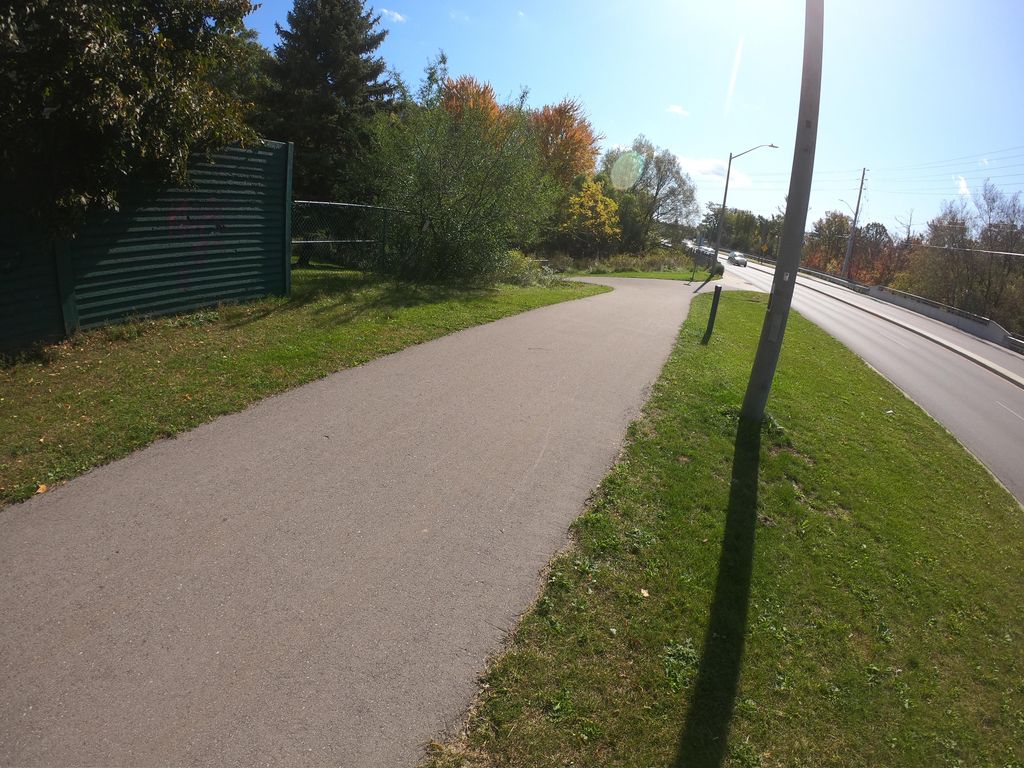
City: kitchener-waterloo